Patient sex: M
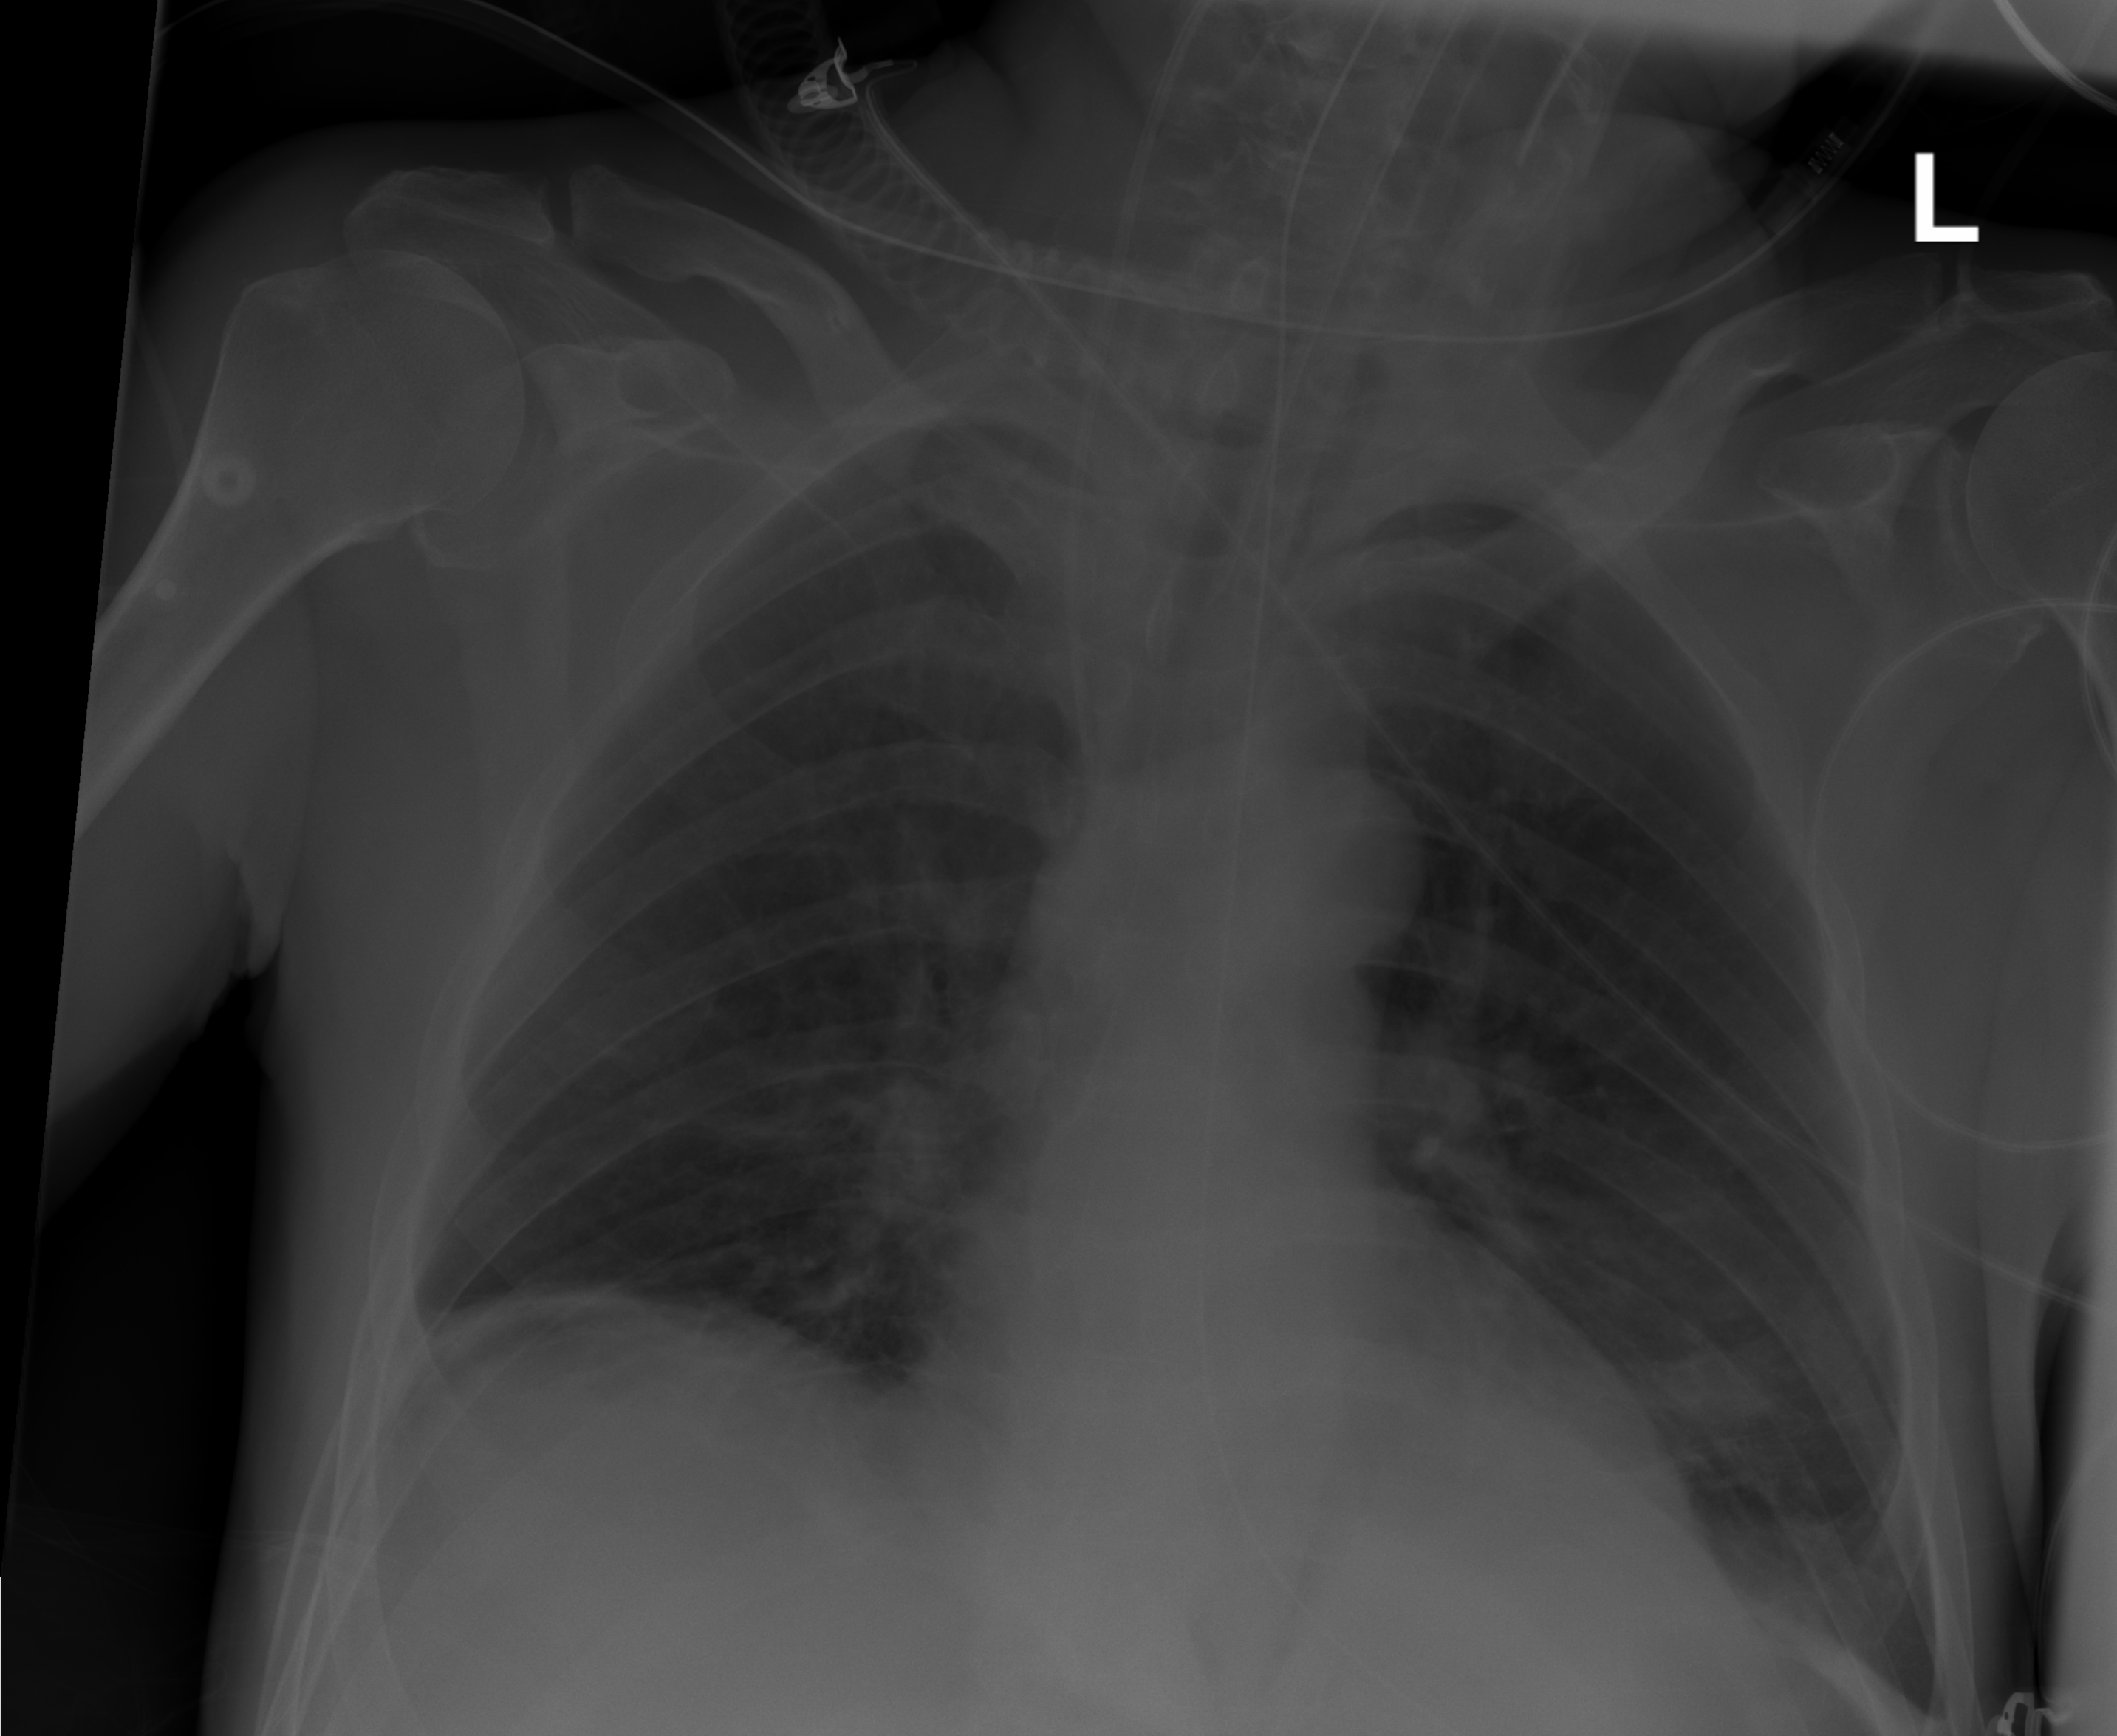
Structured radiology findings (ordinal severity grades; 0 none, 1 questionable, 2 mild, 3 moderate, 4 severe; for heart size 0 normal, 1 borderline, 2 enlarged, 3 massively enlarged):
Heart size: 0
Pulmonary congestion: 0
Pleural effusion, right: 0
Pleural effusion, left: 0
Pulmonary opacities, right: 0
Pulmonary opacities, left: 0
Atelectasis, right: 2
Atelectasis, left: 0